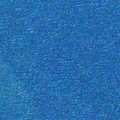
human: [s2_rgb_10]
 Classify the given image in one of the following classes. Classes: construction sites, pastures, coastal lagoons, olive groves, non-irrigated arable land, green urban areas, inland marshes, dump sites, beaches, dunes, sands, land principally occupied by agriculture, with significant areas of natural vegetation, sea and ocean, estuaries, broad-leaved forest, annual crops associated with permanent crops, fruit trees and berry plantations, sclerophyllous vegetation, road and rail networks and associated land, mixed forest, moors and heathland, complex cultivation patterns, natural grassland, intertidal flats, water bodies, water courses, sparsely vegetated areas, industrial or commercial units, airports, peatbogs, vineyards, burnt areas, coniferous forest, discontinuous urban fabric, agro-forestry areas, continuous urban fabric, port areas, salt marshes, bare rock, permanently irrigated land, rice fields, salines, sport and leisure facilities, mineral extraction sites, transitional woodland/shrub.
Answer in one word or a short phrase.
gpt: sea and ocean